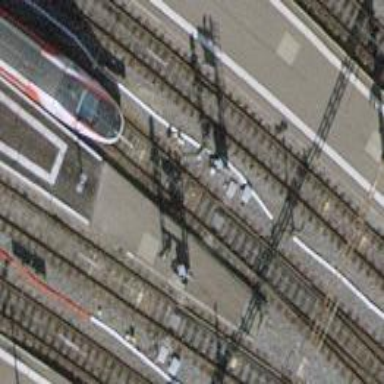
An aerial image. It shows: Railway switch.